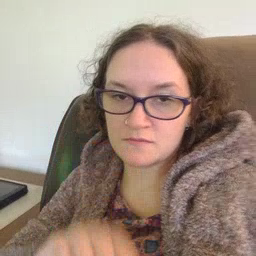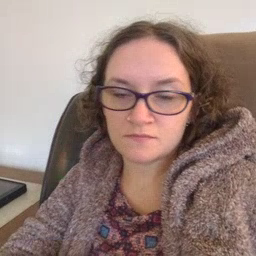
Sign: drink